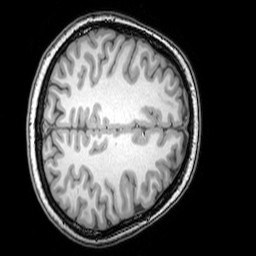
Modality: T1w
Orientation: axial
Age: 22
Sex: female
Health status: healthy
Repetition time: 0.081 s
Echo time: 0.037 s